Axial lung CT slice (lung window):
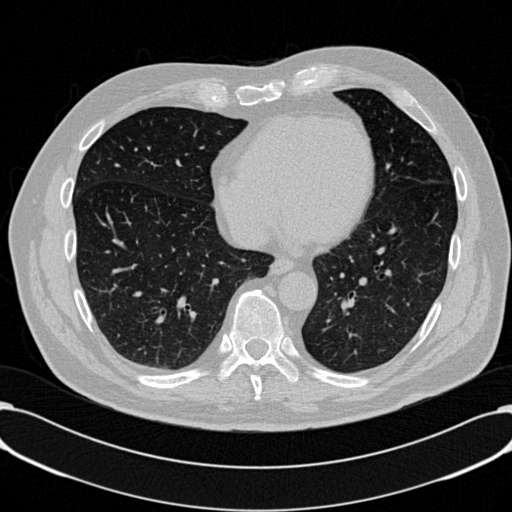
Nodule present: no